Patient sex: M
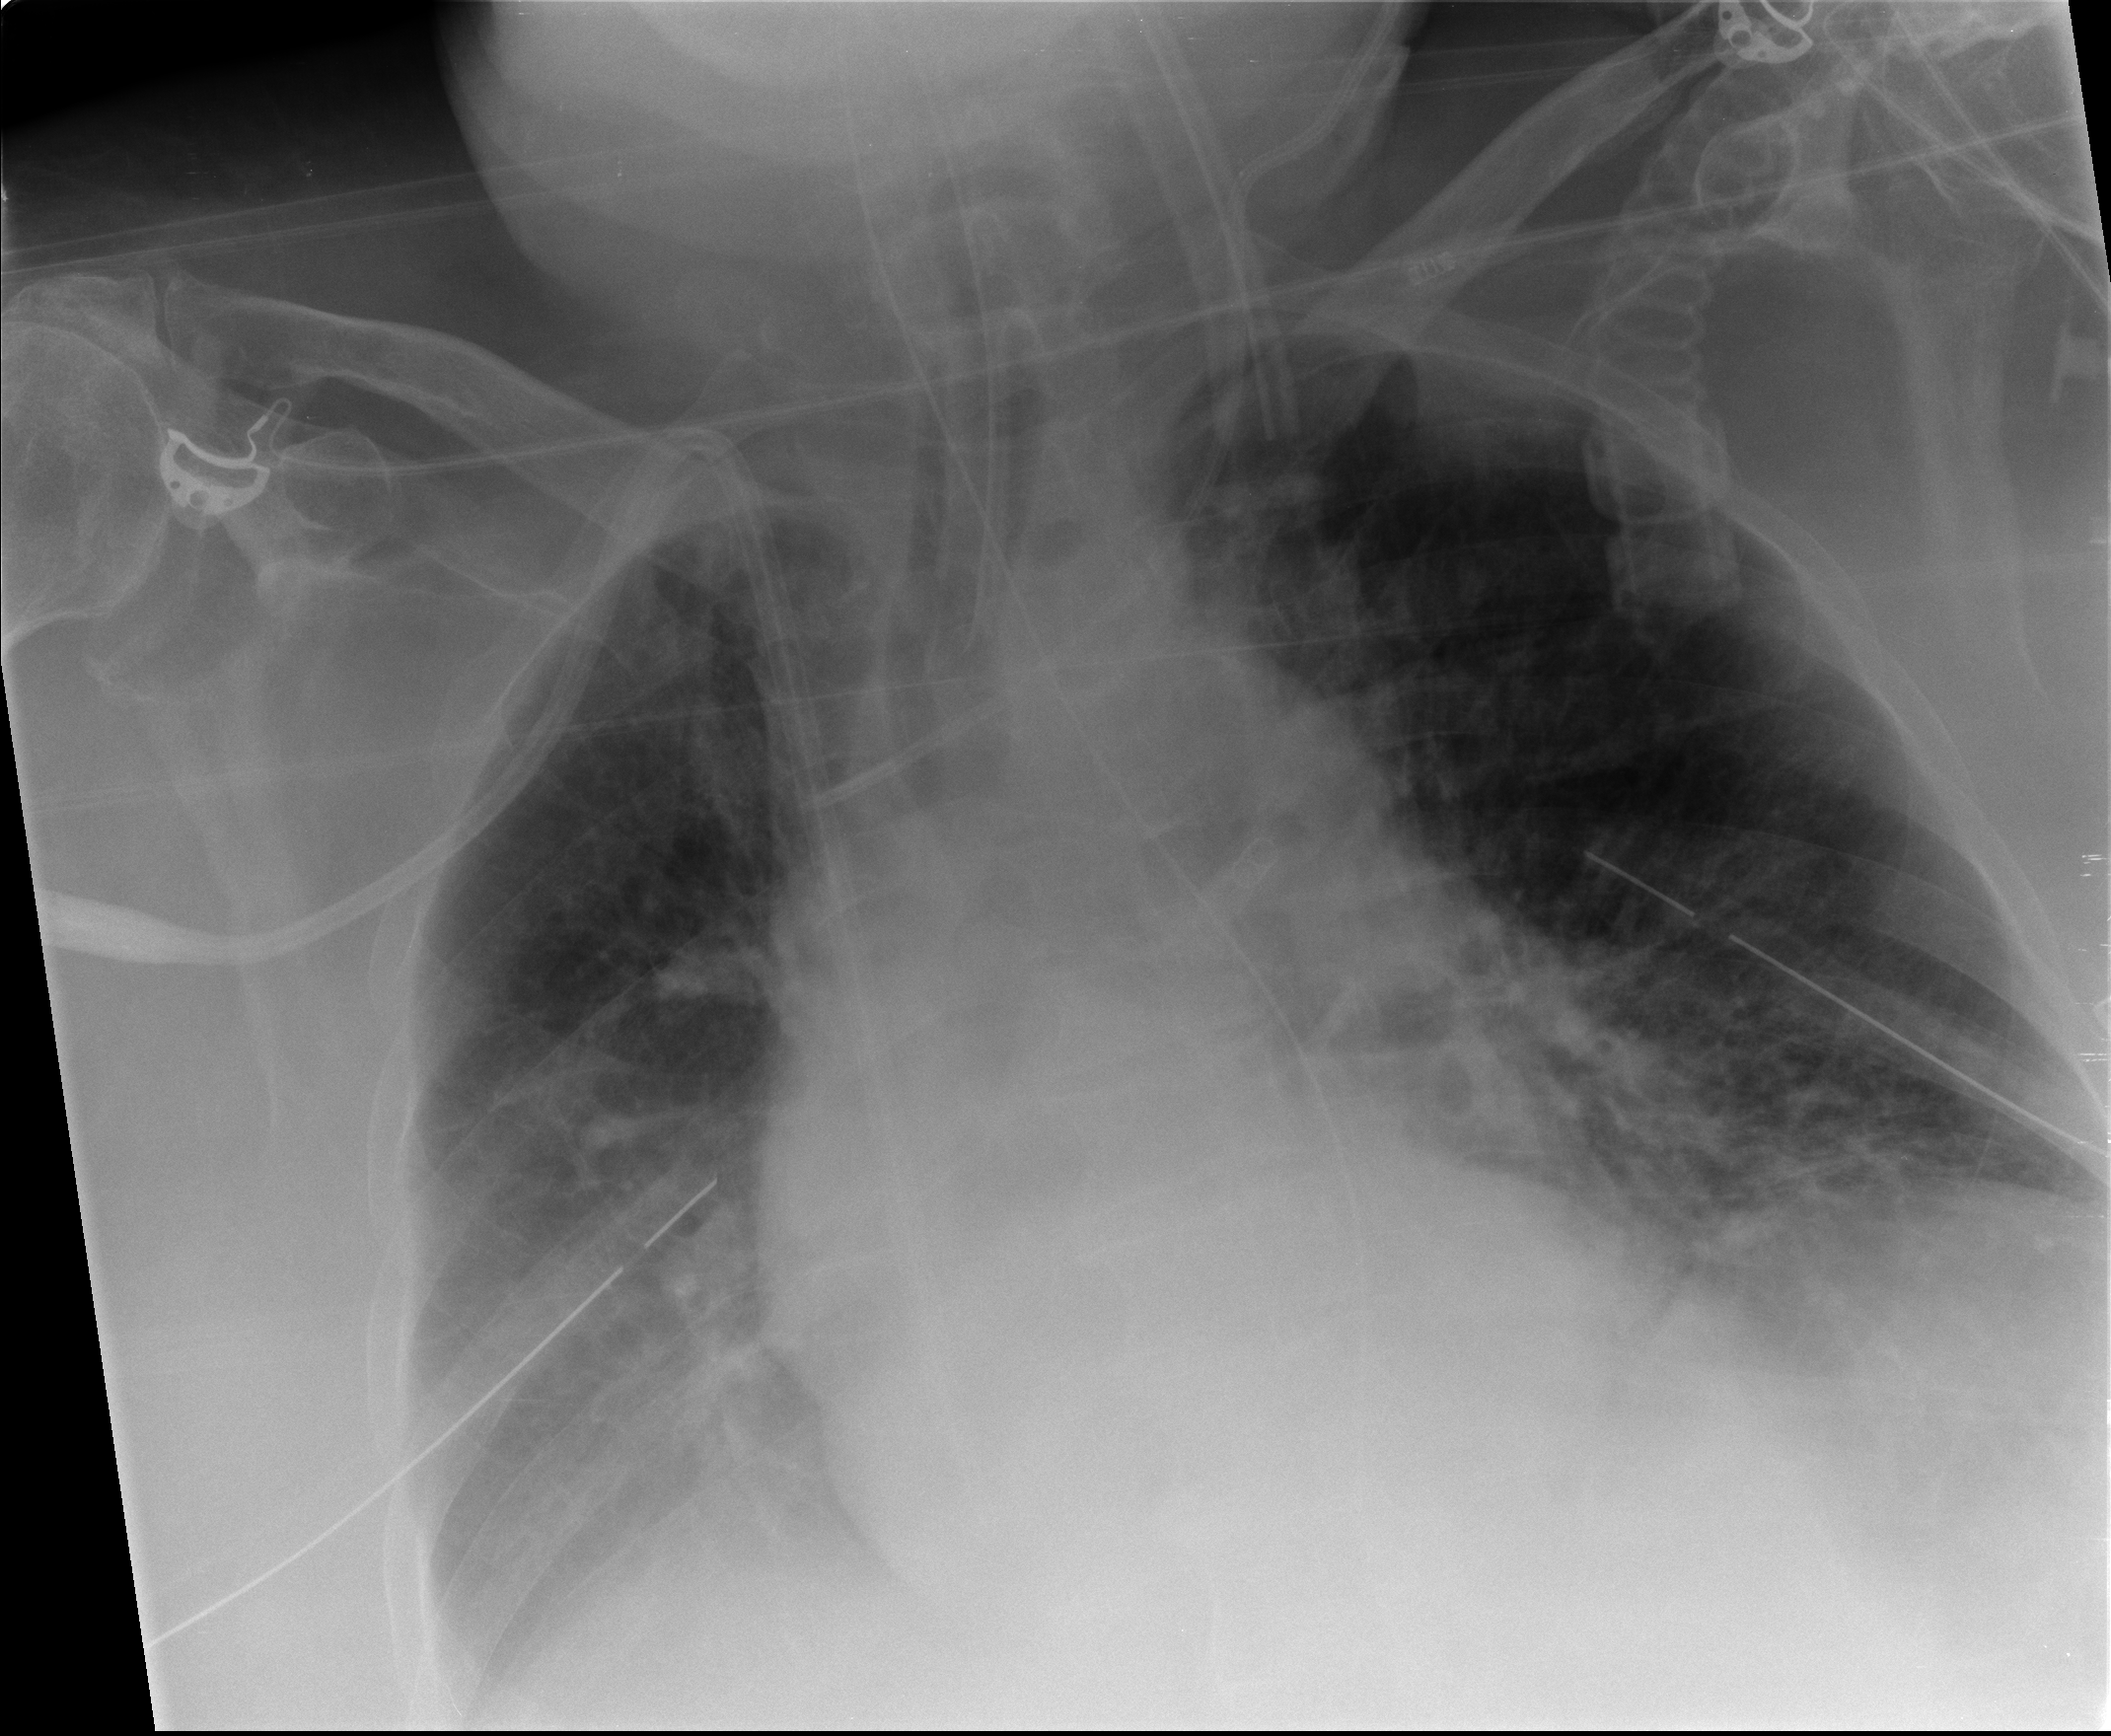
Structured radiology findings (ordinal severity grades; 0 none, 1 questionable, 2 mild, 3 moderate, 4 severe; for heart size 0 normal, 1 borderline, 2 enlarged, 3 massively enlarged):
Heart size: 0
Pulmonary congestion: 2
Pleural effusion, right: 2
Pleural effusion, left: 1
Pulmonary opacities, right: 1
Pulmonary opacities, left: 2
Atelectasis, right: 1
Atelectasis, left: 1